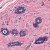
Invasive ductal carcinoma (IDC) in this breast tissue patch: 0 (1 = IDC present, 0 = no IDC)